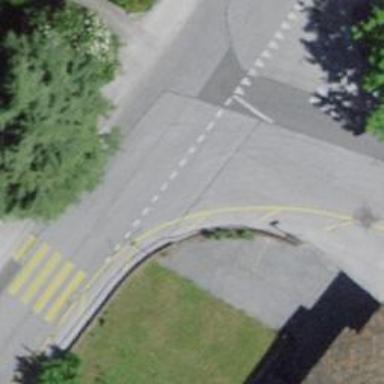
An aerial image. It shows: Sidewalk along the footway.